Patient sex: M
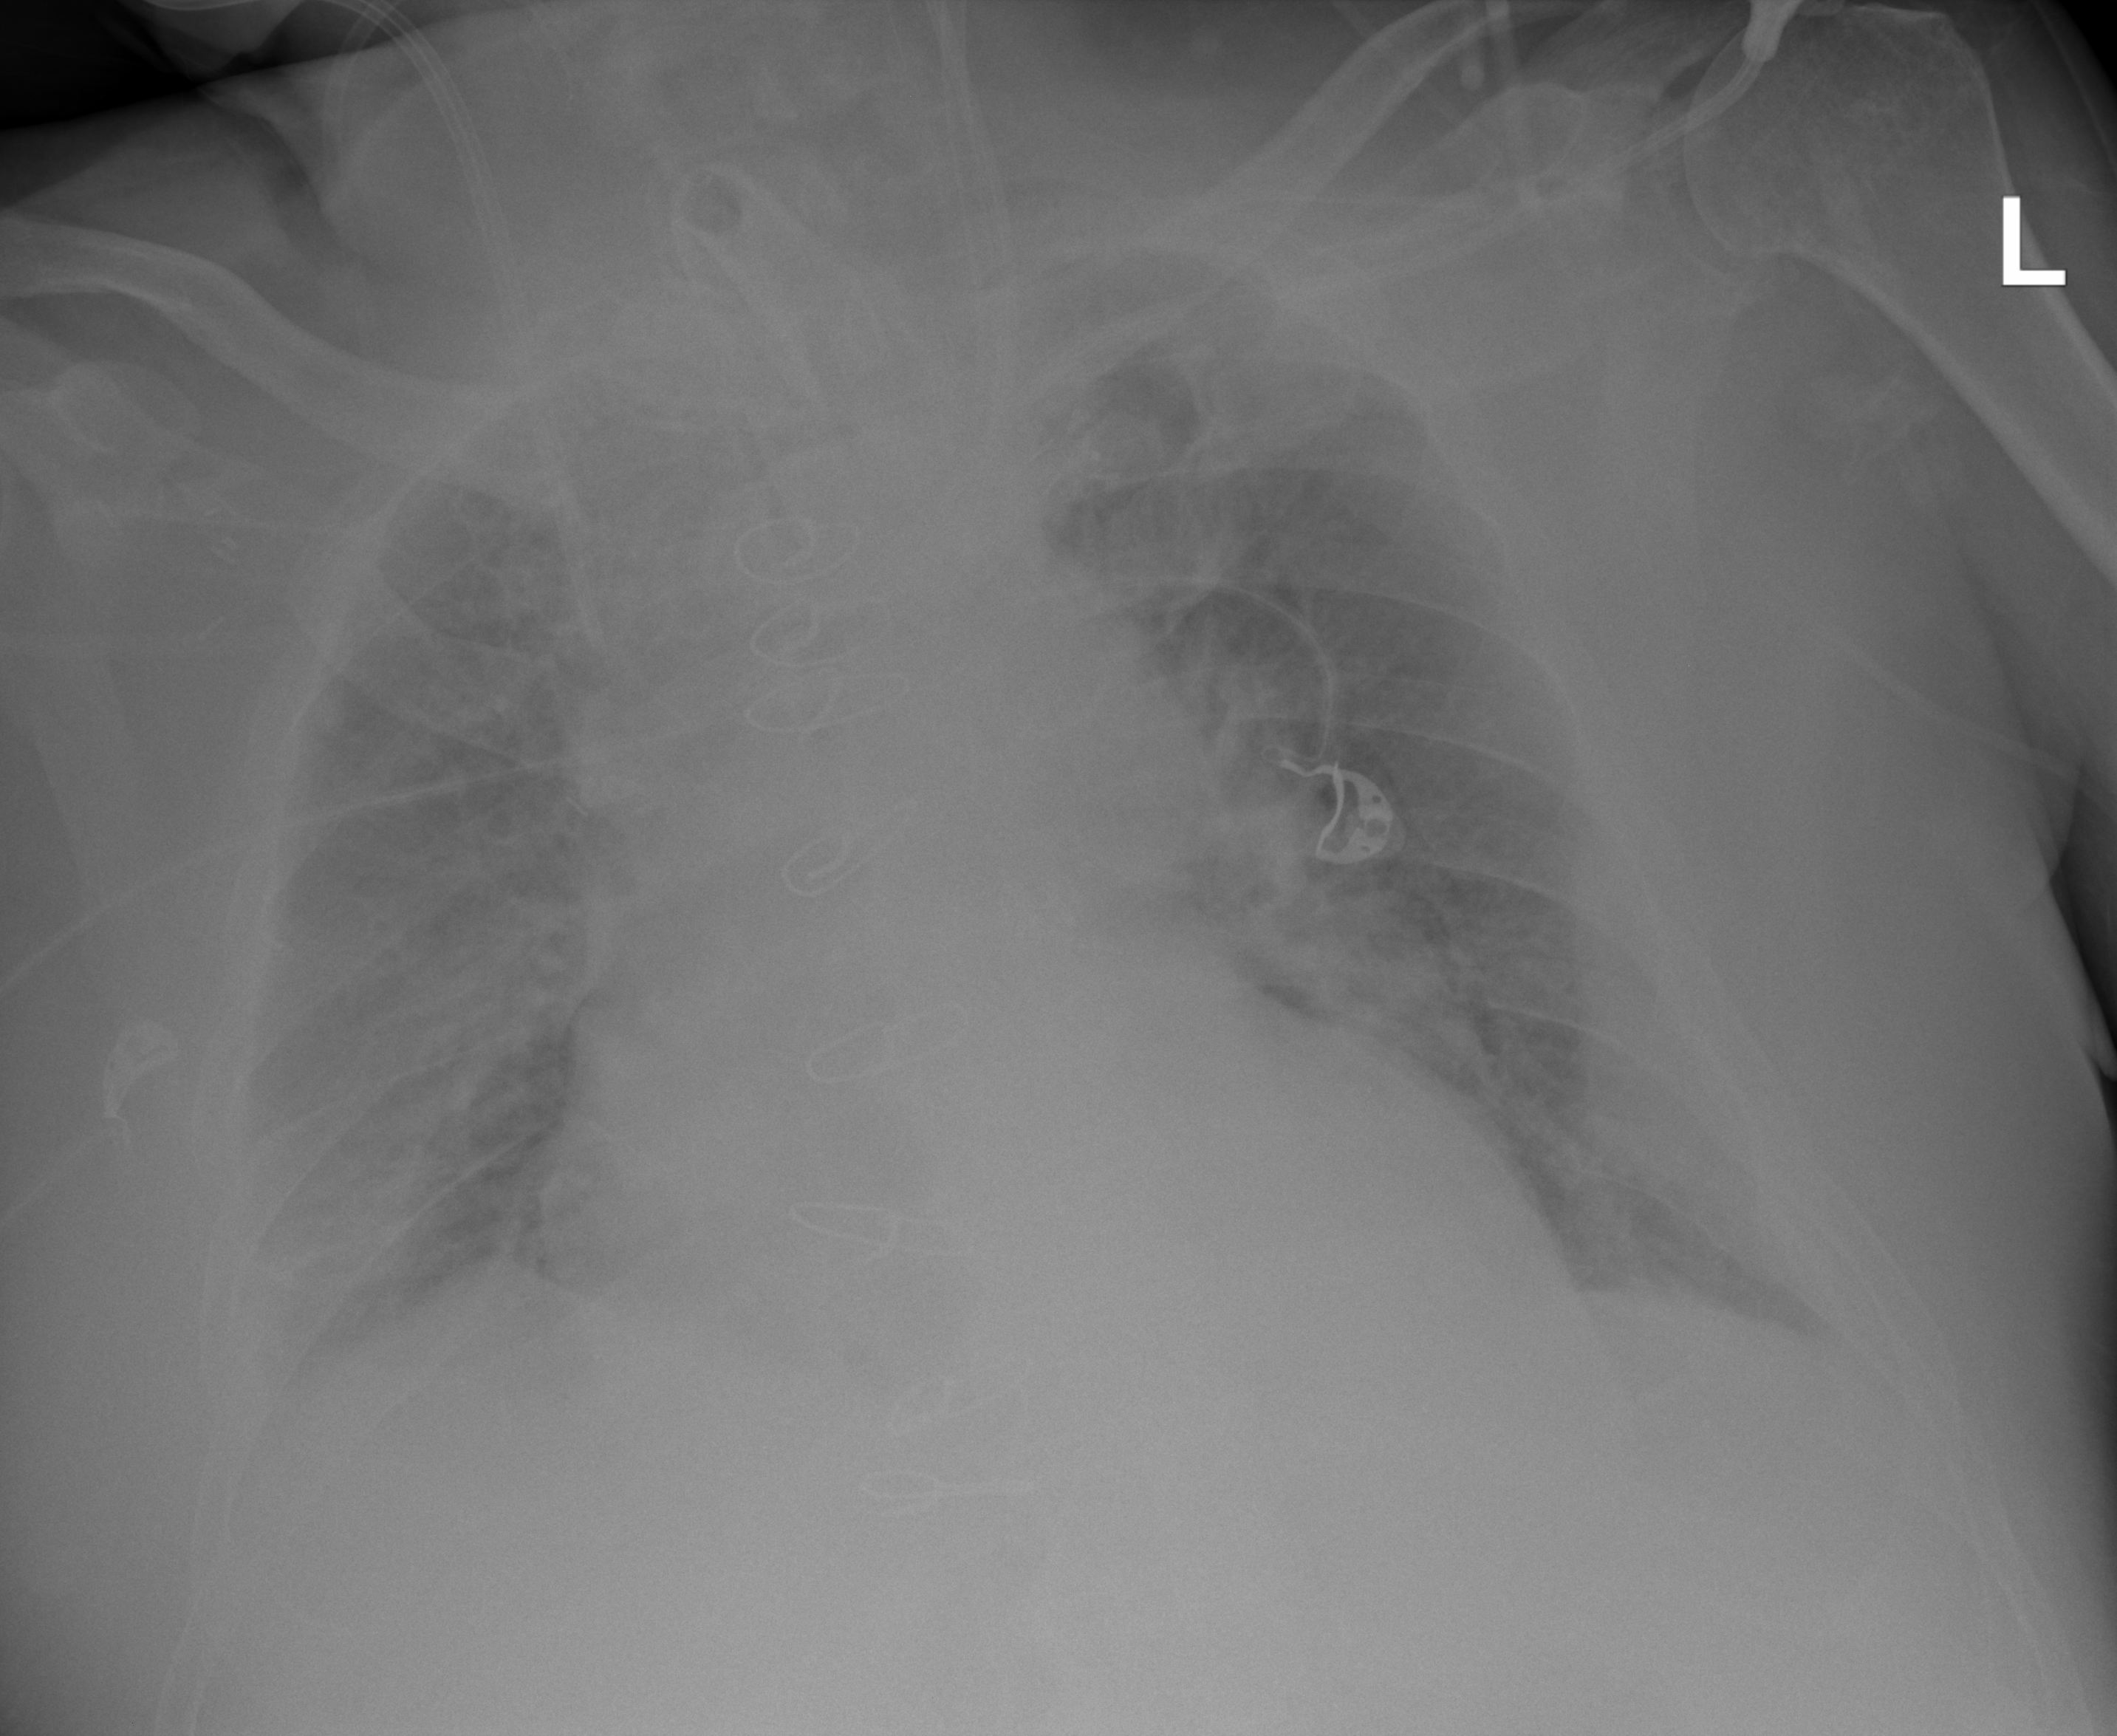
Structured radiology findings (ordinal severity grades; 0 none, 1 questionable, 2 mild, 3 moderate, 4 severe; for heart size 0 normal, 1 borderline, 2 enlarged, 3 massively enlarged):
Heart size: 2
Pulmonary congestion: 2
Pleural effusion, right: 2
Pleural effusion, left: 2
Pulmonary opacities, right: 2
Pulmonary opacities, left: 2
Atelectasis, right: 2
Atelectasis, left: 0